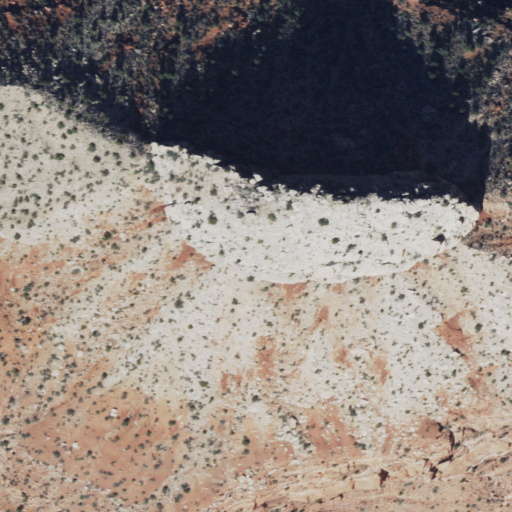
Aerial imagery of mountain in Arizona named Osiris Temple containing barren land, shrub, and evergreen forest